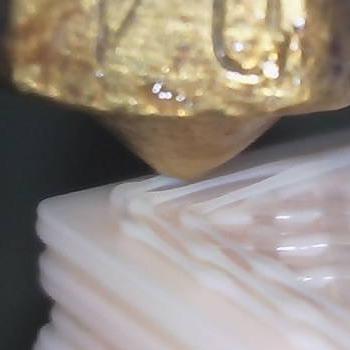
Flow rate: 33%